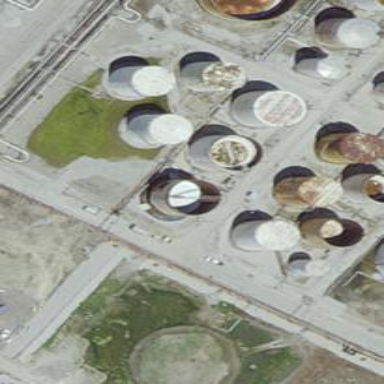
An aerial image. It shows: Storage tank with man-made structure.